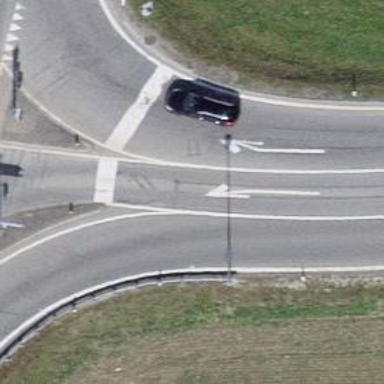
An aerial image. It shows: Primary road with asphalt surface.